Question: I had cocoapods in my project and it worked fine. But now that I upgraded my xCode and everything else, I get a linker error about the pods when I try to archive the project.
I was trying to follow the solutions in <URL> but the steps they mention are not quite what I see on my screen.
What are the steps to configure my cocoapods correctly?
Here is a screenshot of how things are appearing for me with the libraries in red on the left side, and some configurations on the main area of the screen.

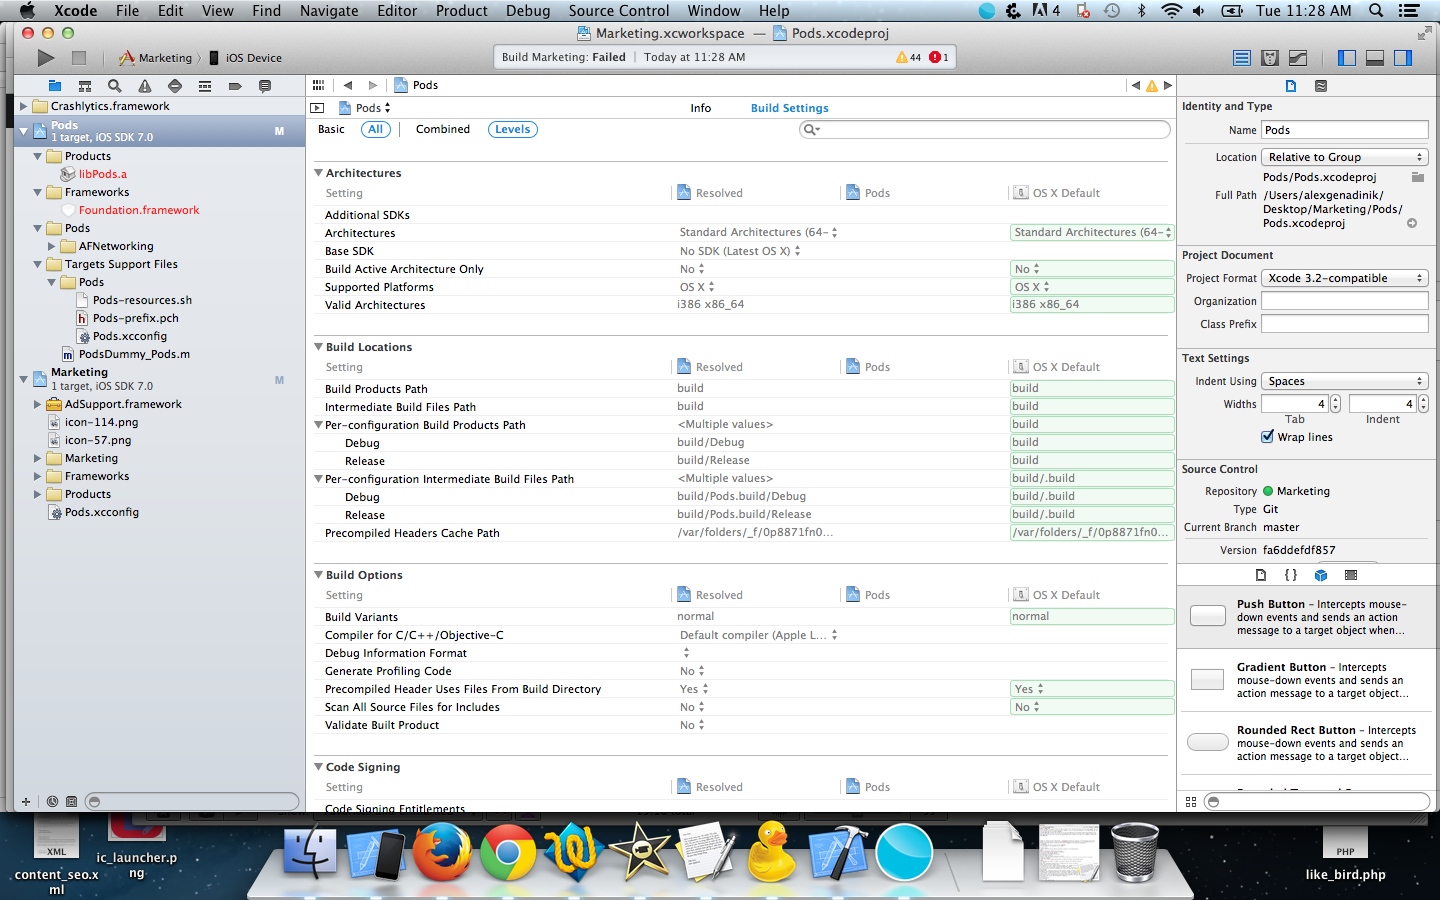
Answer: Make a backup of your .pod config file that has all your third party project references in it. Delete pods folder and delete workspace that Cocopods creates by default.
This is the file to backup

'''
$ sudo gem install cocoapods
'''
Navigate to where project lives:
'''
cd /Users/yourUserFolder/LocationOfProject/
'''
Then Run:
'''
$ pod install
'''
Open Workspace
'''
$ open App.xcworkspace
'''
**Make sure you open the workspace file. Not the .project file.
Image of what my .pod file looks like, just for your reference to make sure you have the correct format.